Field crop: maize
Growth stage: 2
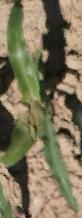
Species: maize